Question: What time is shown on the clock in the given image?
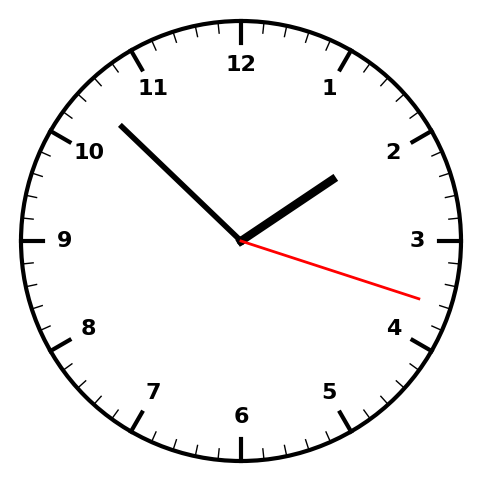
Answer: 01:52:18